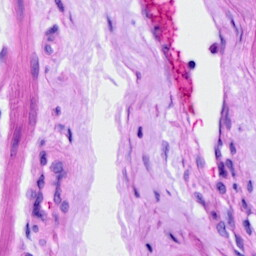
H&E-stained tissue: Ovarian